Question: I am building a DataGridView table programmatically and placing it within a GroupBox on a form.
I insert the data, then resize the columns automatically to fit the data. I then want to resize the groupbox to the size of the DataGridView. For each column and row, I get their respective width and height, which technically should be accurate, and update the panel and overall DataGridView sizes.
The is that Column.Width always returns 100 pixels regardless of its actual size (see screenshot: actual column width is around 30px, not 100). If I manually enter width = 90 pixels, the resizing is quite accurate!
'''
matrix = new DataGridView();
//modify behaviour
matrix.ColumnHeadersVisible = false;
matrix.AllowUserToResizeColumns = false;
matrix.AutoSizeColumnsMode = DataGridViewAutoSizeColumnsMode.AllCells;
matrix.RowHeadersVisible = false;
matrix.AllowUserToResizeRows = false;
//modify positioning
matrix.Location = new Point(10, 20);
//matrix.Anchor = (AnchorStyles)(AnchorStyles.Left | AnchorStyles.Top | AnchorStyles.Bottom | AnchorStyles.Right);
matrix.Dock = DockStyle.Fill;
//set the size of the matrix
matrix.ColumnCount = col;
matrix.RowCount = row;
//Data now inserted...
matrix.AutoResizeColumns(); //correctly resizes the columns
int height = 0;
foreach (DataGridViewRow row in matrix.Rows)
{
height += row.Height;
}
height += matrix.ColumnHeadersHeight;
int width = 0;
foreach (DataGridViewColumn col in matrix.Columns)
{
width += col.Width;
//PROBLEM: Width always = 100 pixels.
}
width += matrix.RowHeadersWidth;
//width = 90; //override width manually
matrix.Size = new Size(width + 2, height + 2);
panel.Size = new Size(matrix.Width, matrix.Height);
'''

the panel is so large because width isn't 90px but 357 roughly, which is wrong!
I have found a way to get the correct width of a cell:
'''
DataGridView.Rows[0].Cells[0].ContentBounds.Width
//ContentBounds = a rectangle with the exact dimensions of that cell
'''
I can now set the DataGridView the correct size, but only if it's not Docked to Fill. Setting matrix.Dock = DockStyle.Fill prevents the resizing to occur correctly.
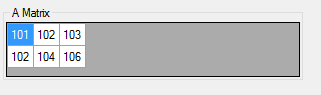
Answer: I have figured out what the problem is:
1. DataGridView.Dock = DockStyle.Fill prevented the DataGridView.AutoResizeColumns() method from doing anything.
2. Rectangle rect = matrix.Rows[0].Cells[0].ContentBounds getting the dimensions of the rectangle containing the cell values didn't update after AutoResizeColumns()
3. I tried setting the columns manually, but as heq suggested, the AutoSizeColumnsMode must be set to None in order to be able to modify the width.
4. I adjusted the width of each column manually, to be 10px for each character inside the cell
Final Solution
'''
/* Create the DataGridView */
matrix = new DataGridView();
//modify behaviour
matrix.ColumnHeadersVisible = false;
// matrix.columnhea
matrix.AllowUserToResizeColumns = false;
matrix.AutoSizeColumnsMode = DataGridViewAutoSizeColumnsMode.None;
matrix.RowHeadersVisible = false;
matrix.AllowUserToResizeRows = false;
matrix.ReadOnly = true;
//modify positioning
matrix.Location = new Point(10, 20);
//matrix.Dock = DockStyle.Fill;
matrix.Anchor = (AnchorStyles)(AnchorStyles.Left | AnchorStyles.Top | AnchorStyles.Bottom | AnchorStyles.Right);
//set the size of the matrix
matrix.ColumnCount = cols;
matrix.RowCount = rows;
panel.Controls.Add(matrix);
/* Set the data contents (not shown) */
...
/* Adjust the width of columns */
int width = 0;
int height = 0;
for(int c = 0; c < cols; c++)
{
int largest = 0; //largest number of characters in cell
for(int r = 0; r < rows; r++)
{
int len = matrix.Rows[r].Cells[c].Value.ToString().Length;
if (len > largest)
{
largest = len;
}
}
matrix.Columns[c].Width = largest * 10;
width += largest * 10;
}
/* Get height of table */
foreach (DataGridViewRow row in matrix.Rows)
{
height += row.Height;
}
/* Set the DataGridView Size and Parent Panel size */
//Note: first set the parent panel width, the table is anchored to all of its edges
// as such table wont resize correctly if the panel isn't up to size first
panel.Size = new Size(width + 20, height + 30);
matrix.Size = new Size(width + 3, height + 3); //is it 1px per row and col?
/* Parent Panel settings kept to default, no modifications */
'''